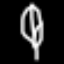
Label: leaf